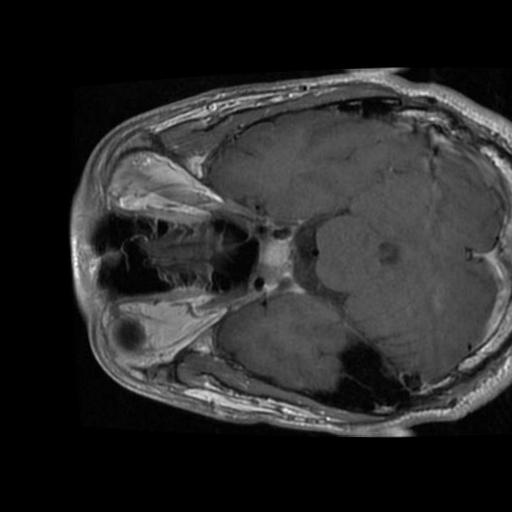
Label: brain_tumor